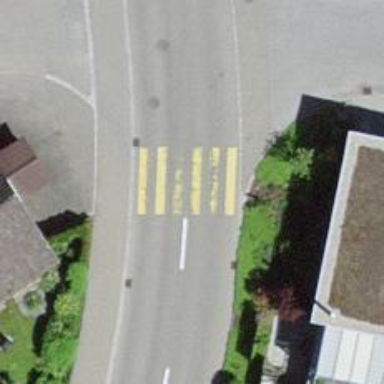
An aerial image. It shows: Zebra crossing on the road.